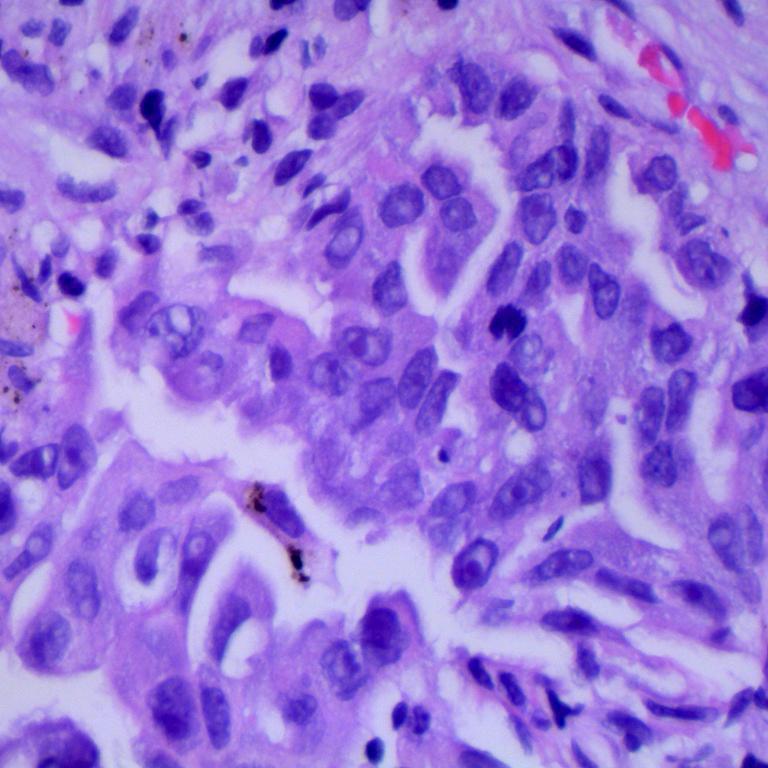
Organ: lung
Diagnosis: adenocarcinomas